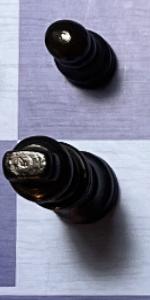
Label: King_Black